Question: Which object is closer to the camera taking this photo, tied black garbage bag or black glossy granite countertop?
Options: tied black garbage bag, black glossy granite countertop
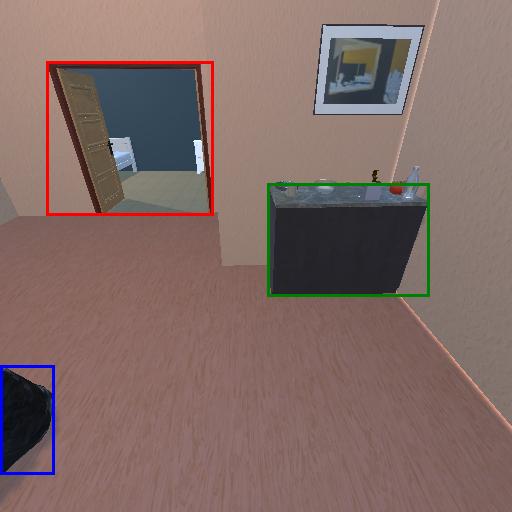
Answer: tied black garbage bag